Question: Is it possible to find the relative row and column number of a range or cell within a Range.
Example:
In the following Table (Table Name "Table2")

If I use the Find method and print the address like so:
'''
Dim loHeaderRow As Range
Set loHeaderRow = ThisWorkbook.Worksheets("Sheet3").ListObjects("Table2").HeaderRowRange
Dim rFindResult As Range
Set rFindResult = loHeaderRow.Find(What:="MajorVersion", LookIn:=xlValues, LookAt:=xlWhole, MatchCase:=False, SearchFormat:=False)
MsgBox rFindResult.Address
'''
will Print
'''
$C$3
'''
But the relative location of the range rFindResult with in the parent range loHeaderRow is:
'''
Row number: 1
Column Number: 2
'''
Can this be achieved? Especially so by using standard object properties/methods without needing a long set of code?
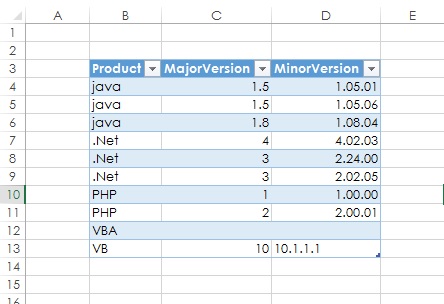
Answer: Your Row number will always be '1' as you are finding the text in the header row. As for the Column, you can use 'Debug.Print (rFindResult.Column - loHeaderRow.Column) + 1'
For example
'''
Sub Sample()
Dim loHeaderRow As Range, rFindResult As Range
Set loHeaderRow = ThisWorkbook.Worksheets("Sheet3").ListObjects("Table2").HeaderRowRange
Set rFindResult = loHeaderRow.Find(What:="MajorVersion", _
LookIn:=xlValues, _
LookAt:=xlWhole, _
MatchCase:=False, _
SearchFormat:=False)
MsgBox "The Row is 1 and the Column is " & _
(rFindResult.Column - loHeaderRow.Column) + 1
End Sub
'''
This will give you '1' and '2' as the row and the column number.